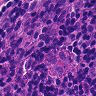
Metastatic tissue present: no